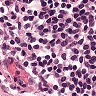
Metastatic tissue present: no